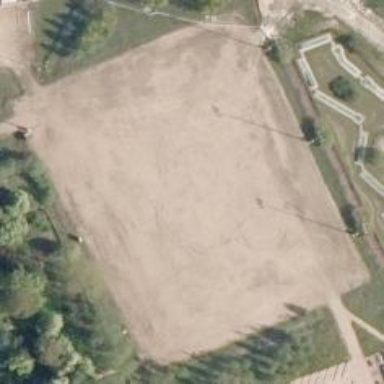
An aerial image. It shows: Multi-sport pitch with fine gravel surface for leisure land.